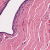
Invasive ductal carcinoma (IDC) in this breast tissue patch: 0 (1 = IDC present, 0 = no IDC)